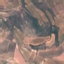
Label: PermanentCrop